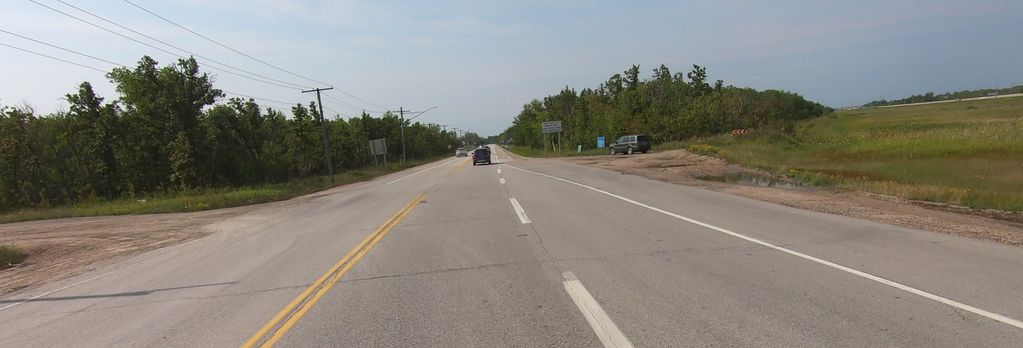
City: winnipeg